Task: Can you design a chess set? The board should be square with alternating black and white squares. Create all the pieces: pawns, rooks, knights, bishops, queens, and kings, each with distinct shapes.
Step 4980:
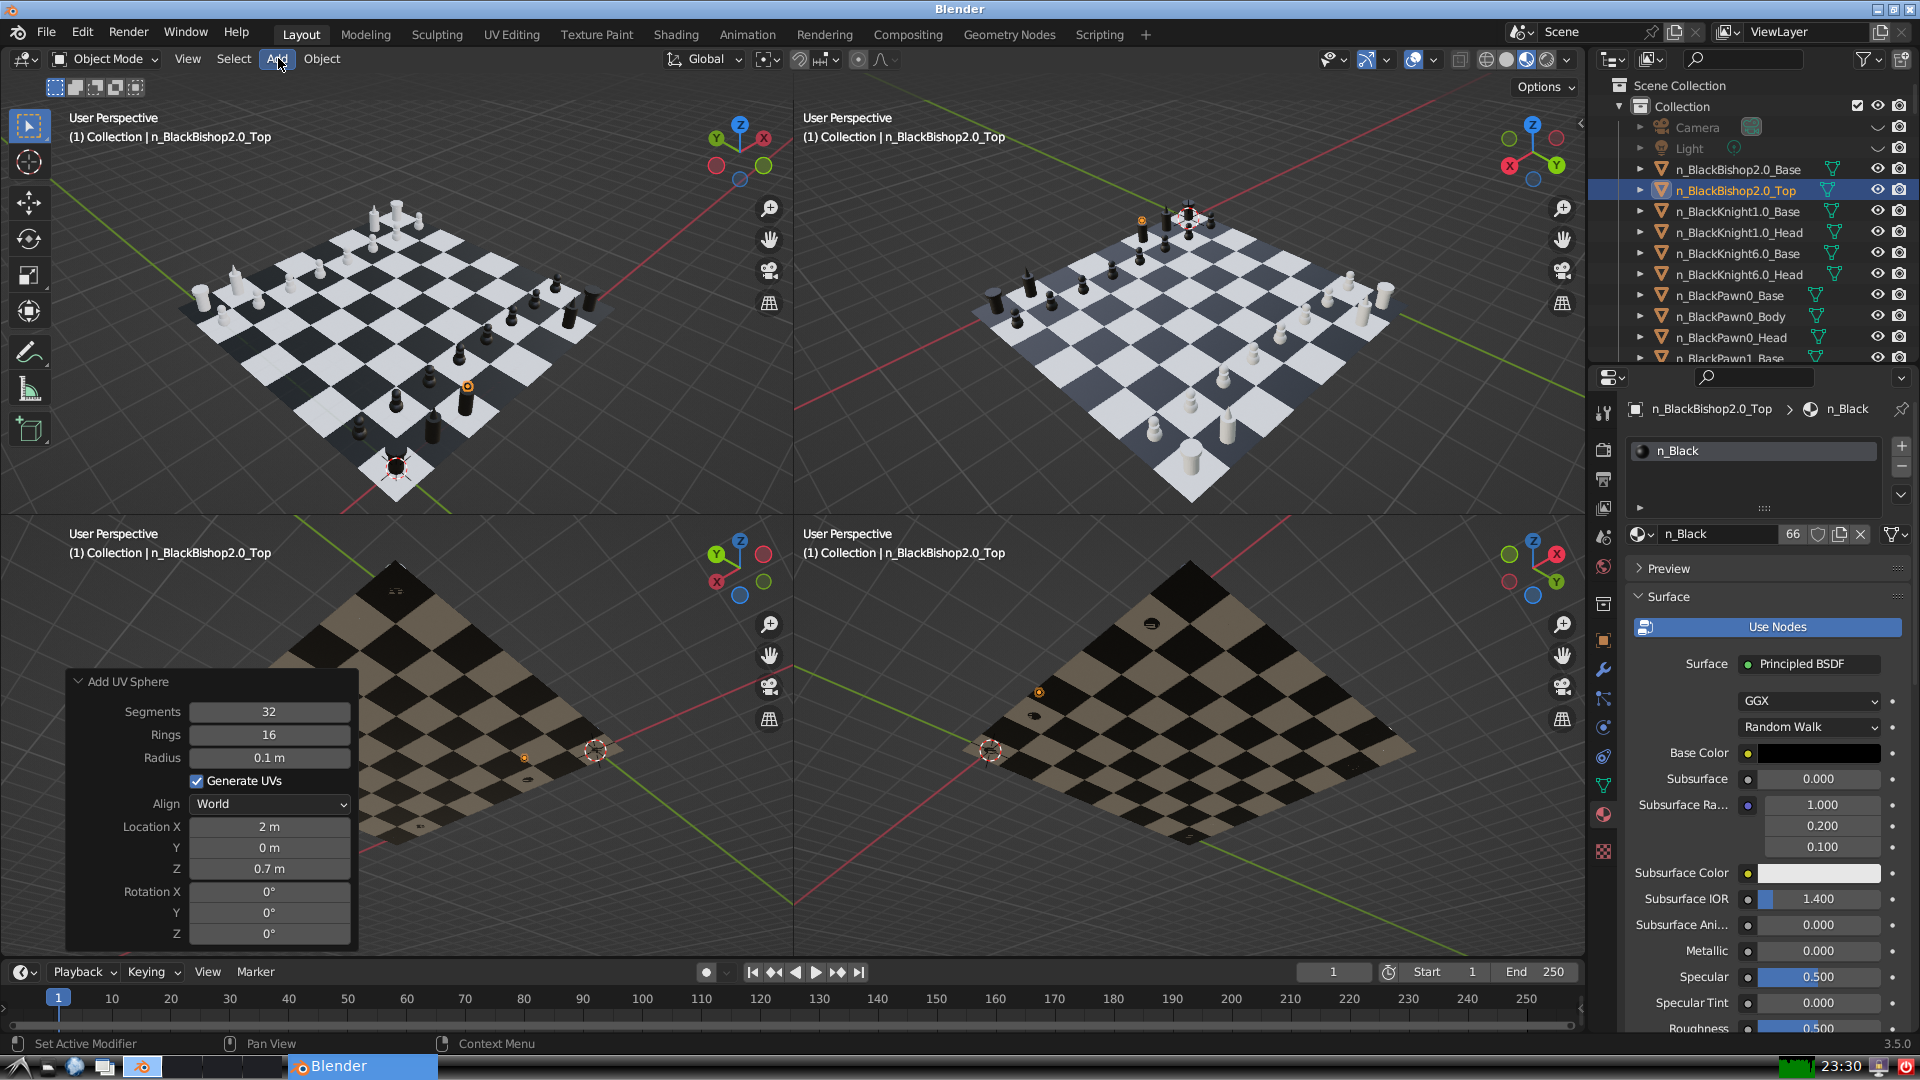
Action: click: no